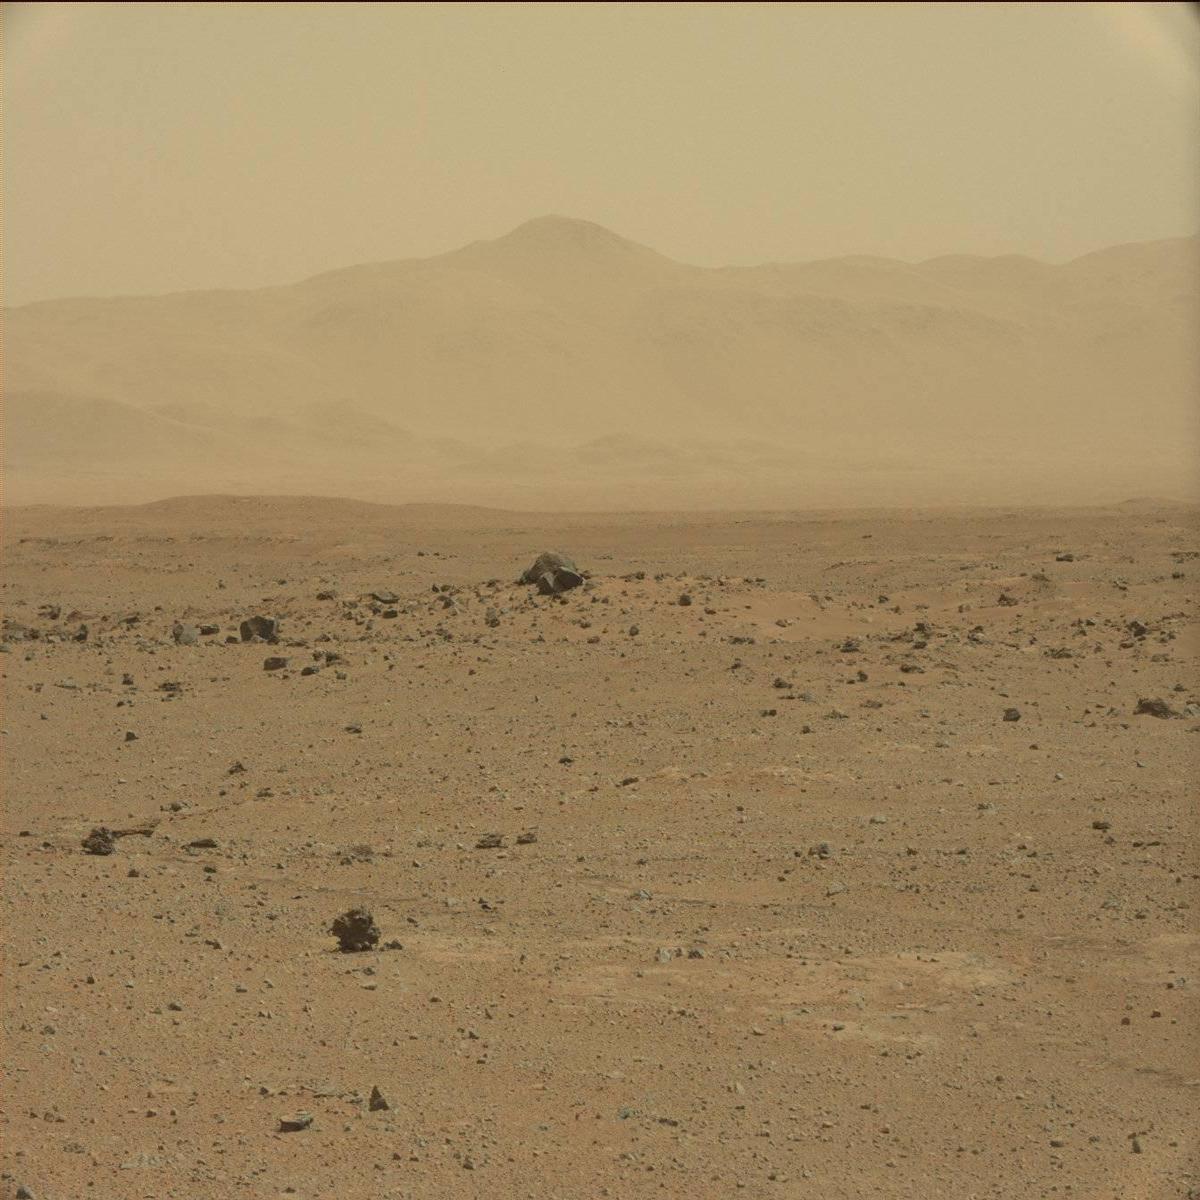
Terrain classes present: Bedrock, Ridge, Rock, Sand / Soil, Sky